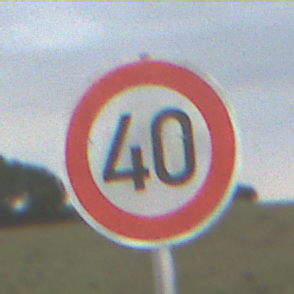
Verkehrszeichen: Geschwindigkeit40
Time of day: Night
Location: Outdoor (Nature)
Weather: Overcast
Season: NotSpecified
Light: Artificial